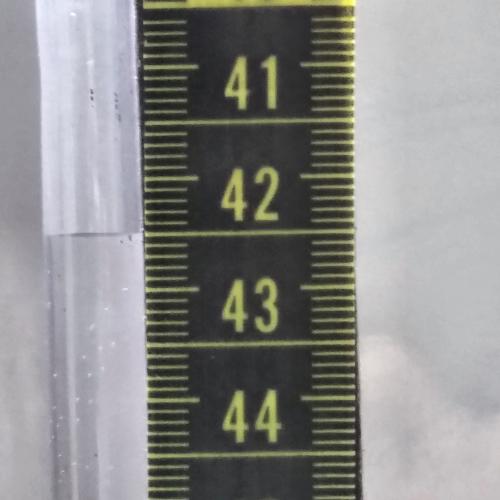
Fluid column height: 42.5 cm